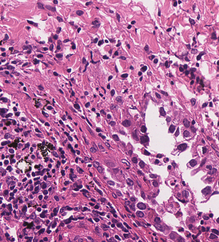
Tumor epithelial tissue: yes
Tumor-associated stroma tissue: yes
Normal tissue: no